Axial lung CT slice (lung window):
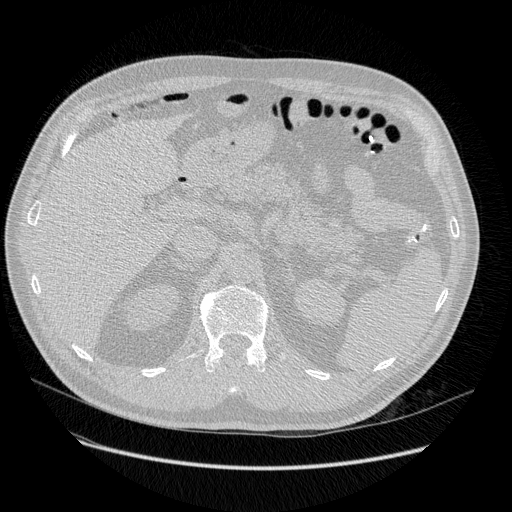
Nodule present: no